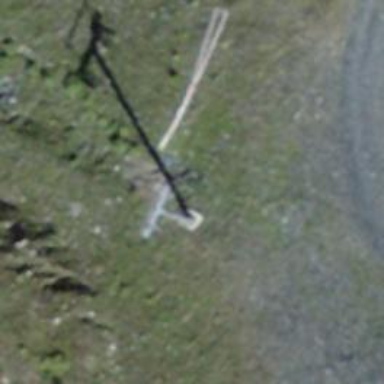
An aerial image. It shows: Pylon used for aerialway.